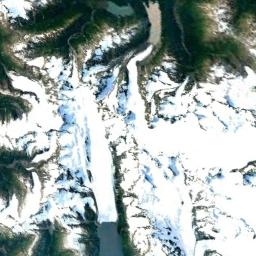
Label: snowberg